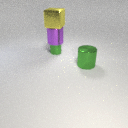
large purple metal cylinder below large yellow metal cube